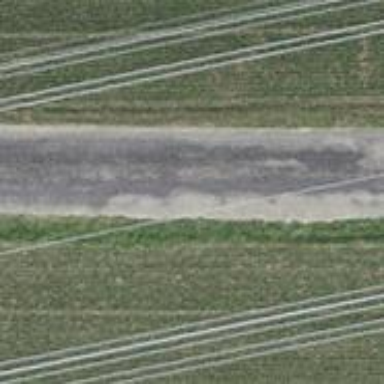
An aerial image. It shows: Asphalt track with grade 1 tracktype.